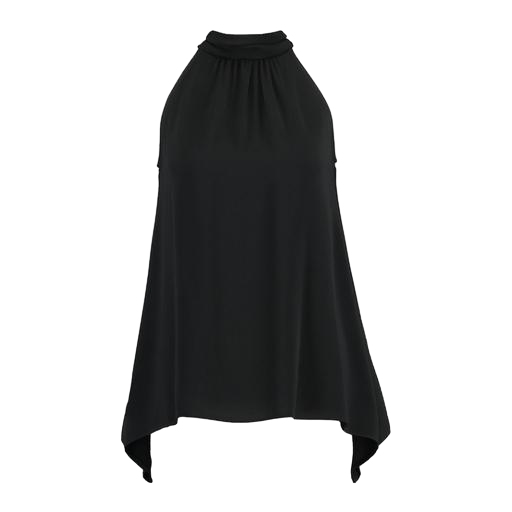
black petite high-low mock-neck top only macy, black laura high neck swing top, black angie high-neck top, white background